Question: I am new to javascript and I need to make a black jack style game. I need to create a table of replicated buttons in a 6x6 row(36 buttons total). They will display an x unless pressed and then they will generate a random number 1 to 9 and add it to a total score in a global variable. If the buttons clicked put you over 21 then you lose but if you get a score of exactly 21 you will win the game and a pop up message will prompt the user of their win.
I not sure how to make a table and then replicate the buttons. I also would like to know how to change the value of the button from x to a random number.
The game will look something like this.

I am not asking for the full game to be done for me I just want to know how to replicate buttons in a table, point them all to the same function, and change the value displayed on the button when one is clicked. If you can show me an example of anyone of those concepts I would greatly appreciate it.
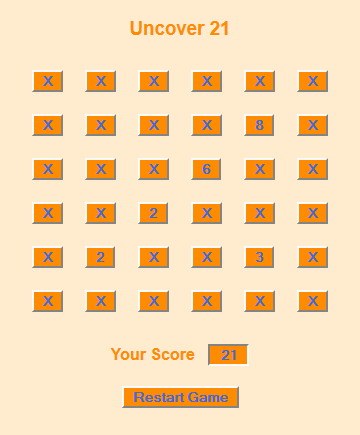
Answer: > how to make a table and then replicate the buttons
Use loops to repeat the same code several times. You can put the code that sets up a button in a loop to make many buttons.
> how to change the value of the button
If you're using an 'input' element for the button, the 'value' property lets you change its label.
> to a random number
'Math.random' gives you a random number. You can build some logic around this to get what you want.
> how to ... point them all to the same function
You can use <URL> to run code when the user clicks an element.